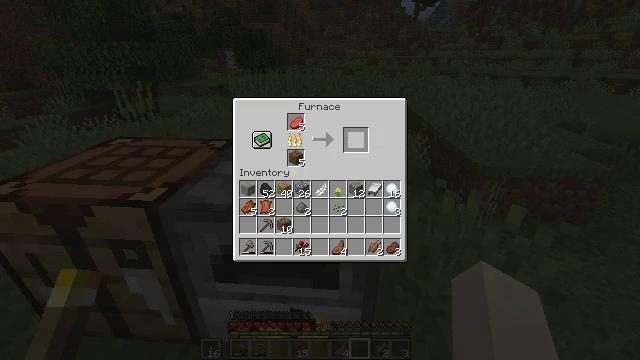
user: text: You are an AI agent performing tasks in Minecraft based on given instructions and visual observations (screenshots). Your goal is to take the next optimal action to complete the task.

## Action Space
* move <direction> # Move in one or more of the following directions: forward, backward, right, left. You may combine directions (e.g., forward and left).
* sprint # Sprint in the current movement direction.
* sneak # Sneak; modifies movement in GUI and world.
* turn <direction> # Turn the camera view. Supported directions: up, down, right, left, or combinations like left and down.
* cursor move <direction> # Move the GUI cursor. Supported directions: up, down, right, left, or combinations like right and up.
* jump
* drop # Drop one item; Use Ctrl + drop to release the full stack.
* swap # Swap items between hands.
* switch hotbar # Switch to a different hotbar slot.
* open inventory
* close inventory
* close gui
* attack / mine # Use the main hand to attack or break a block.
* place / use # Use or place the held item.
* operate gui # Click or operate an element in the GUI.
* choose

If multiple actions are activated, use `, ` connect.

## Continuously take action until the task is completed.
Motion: motion action
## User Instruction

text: Interact with the furnace to craft cooked beef.
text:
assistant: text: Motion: sneak